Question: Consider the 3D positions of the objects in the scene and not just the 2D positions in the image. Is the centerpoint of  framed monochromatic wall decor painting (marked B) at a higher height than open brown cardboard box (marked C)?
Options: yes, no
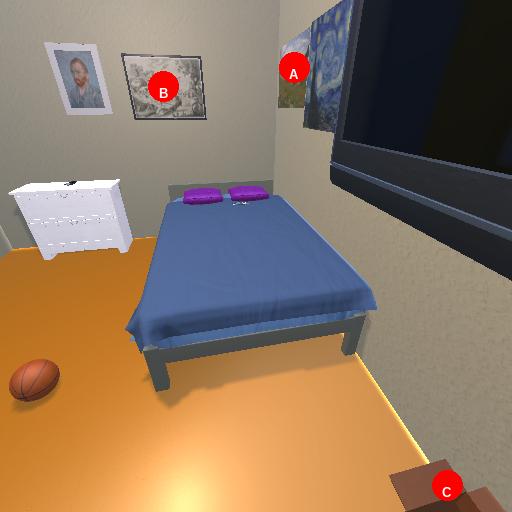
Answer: yes